Interaction volume radius: 10 \u00c5
Interaction volume height: 25 \u00c5
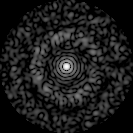
Disorder parameter: 0.8352